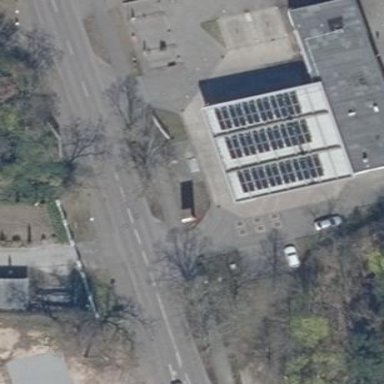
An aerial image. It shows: View of roof of building.